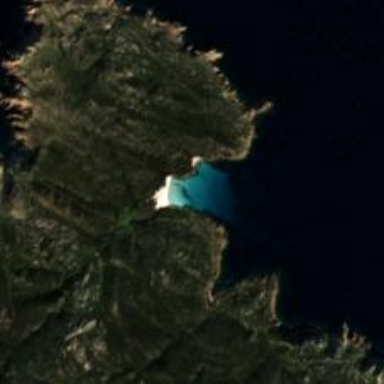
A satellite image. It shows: Beautiful bay with natural surroundings.